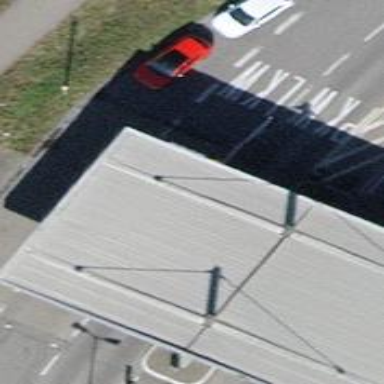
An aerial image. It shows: View of roof of building.